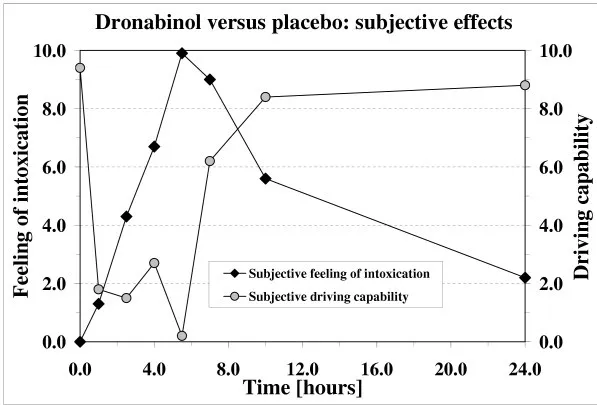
Subjective effects (feeling of intoxication or driving capability) after oral intake of 20 mg dronabinol. The subject reported no feeling of intoxication or of driving impairment after ingestion of the placebo.
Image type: chart (chart)